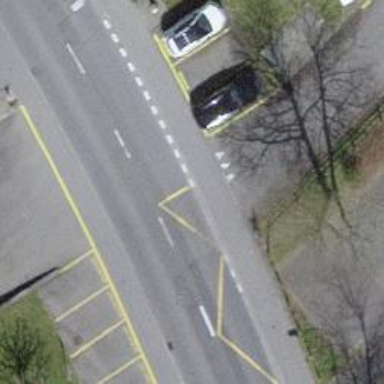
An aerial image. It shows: Road with "give way" sign.